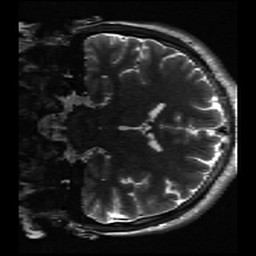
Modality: inplaneT2
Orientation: coronal